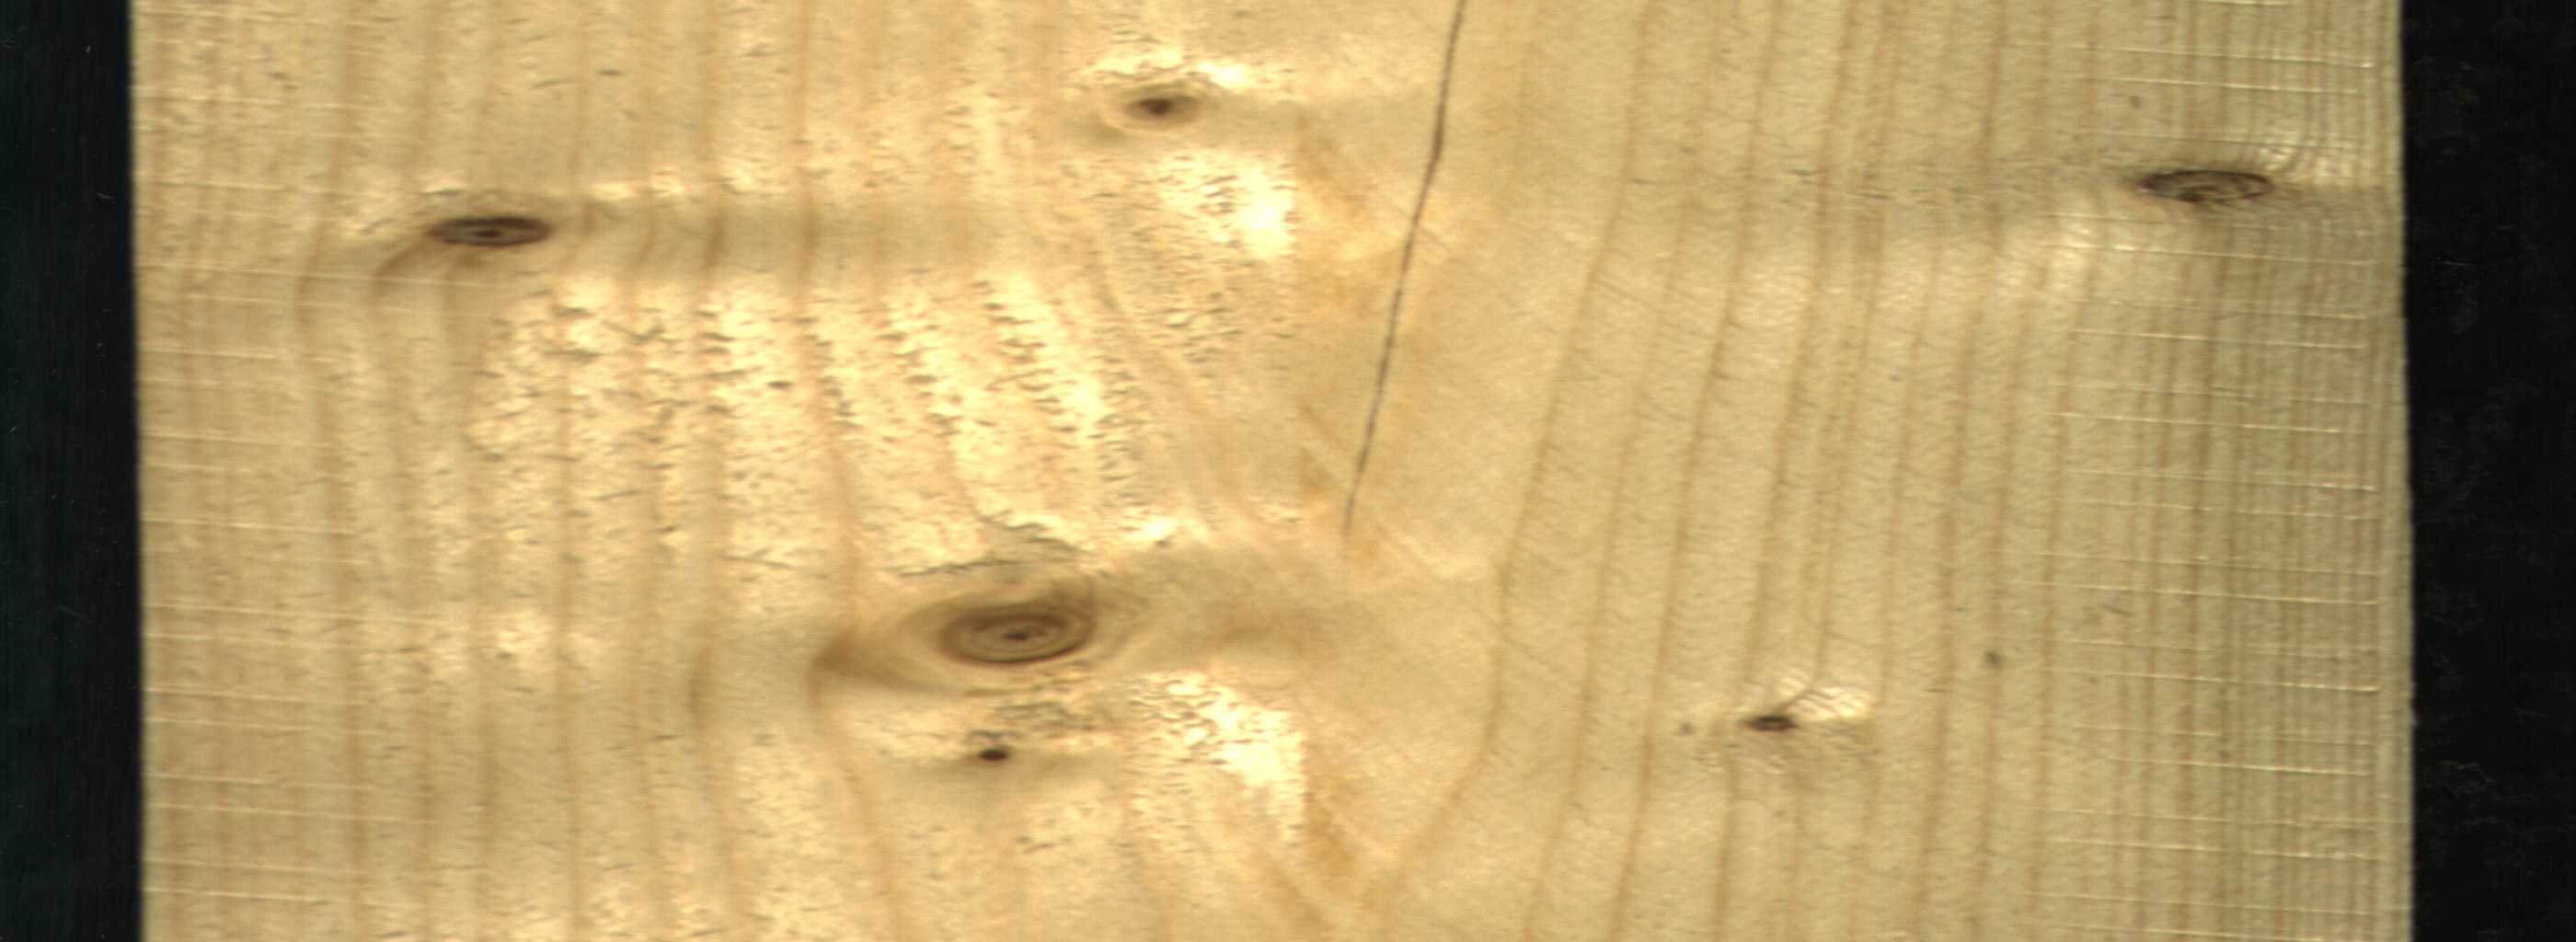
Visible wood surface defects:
Quartzity
Quartzity
Quartzity
Quartzity
Quartzity
Quartzity
Crack
Dead_Knot
Dead_Knot
Live_Knot
Live_Knot
Live_Knot